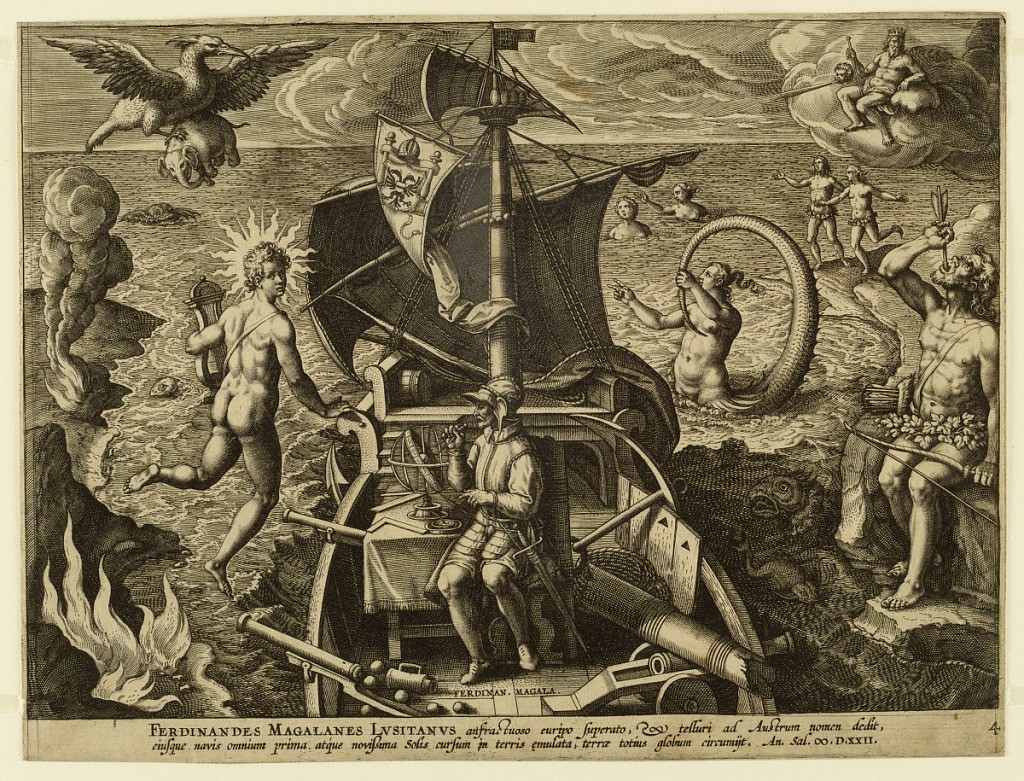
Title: Ferdinandes Magalanes Lusitanus, plate 4 from "Americae Retectio"
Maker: Jan van der Straet, called Stradanus, Flemish, 1523–1605
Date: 1580s
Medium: Engraving on off white laid paper
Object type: Print
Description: A navigator (Magellan) sits on the prow of the ship, facing left in profile. Sea monsters are visible in the waters at left and right. At right a figure is seated on a rock and forces an arrow down his throat.